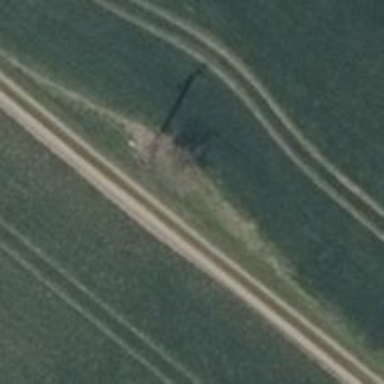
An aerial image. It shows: Power pole.